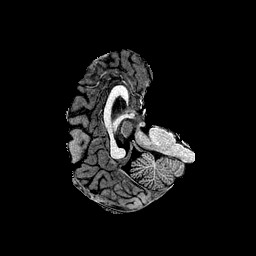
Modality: T1w
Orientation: axial
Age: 31
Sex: male
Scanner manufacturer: ge
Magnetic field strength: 3 T
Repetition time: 7.66 s
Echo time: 0.003476 s